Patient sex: M
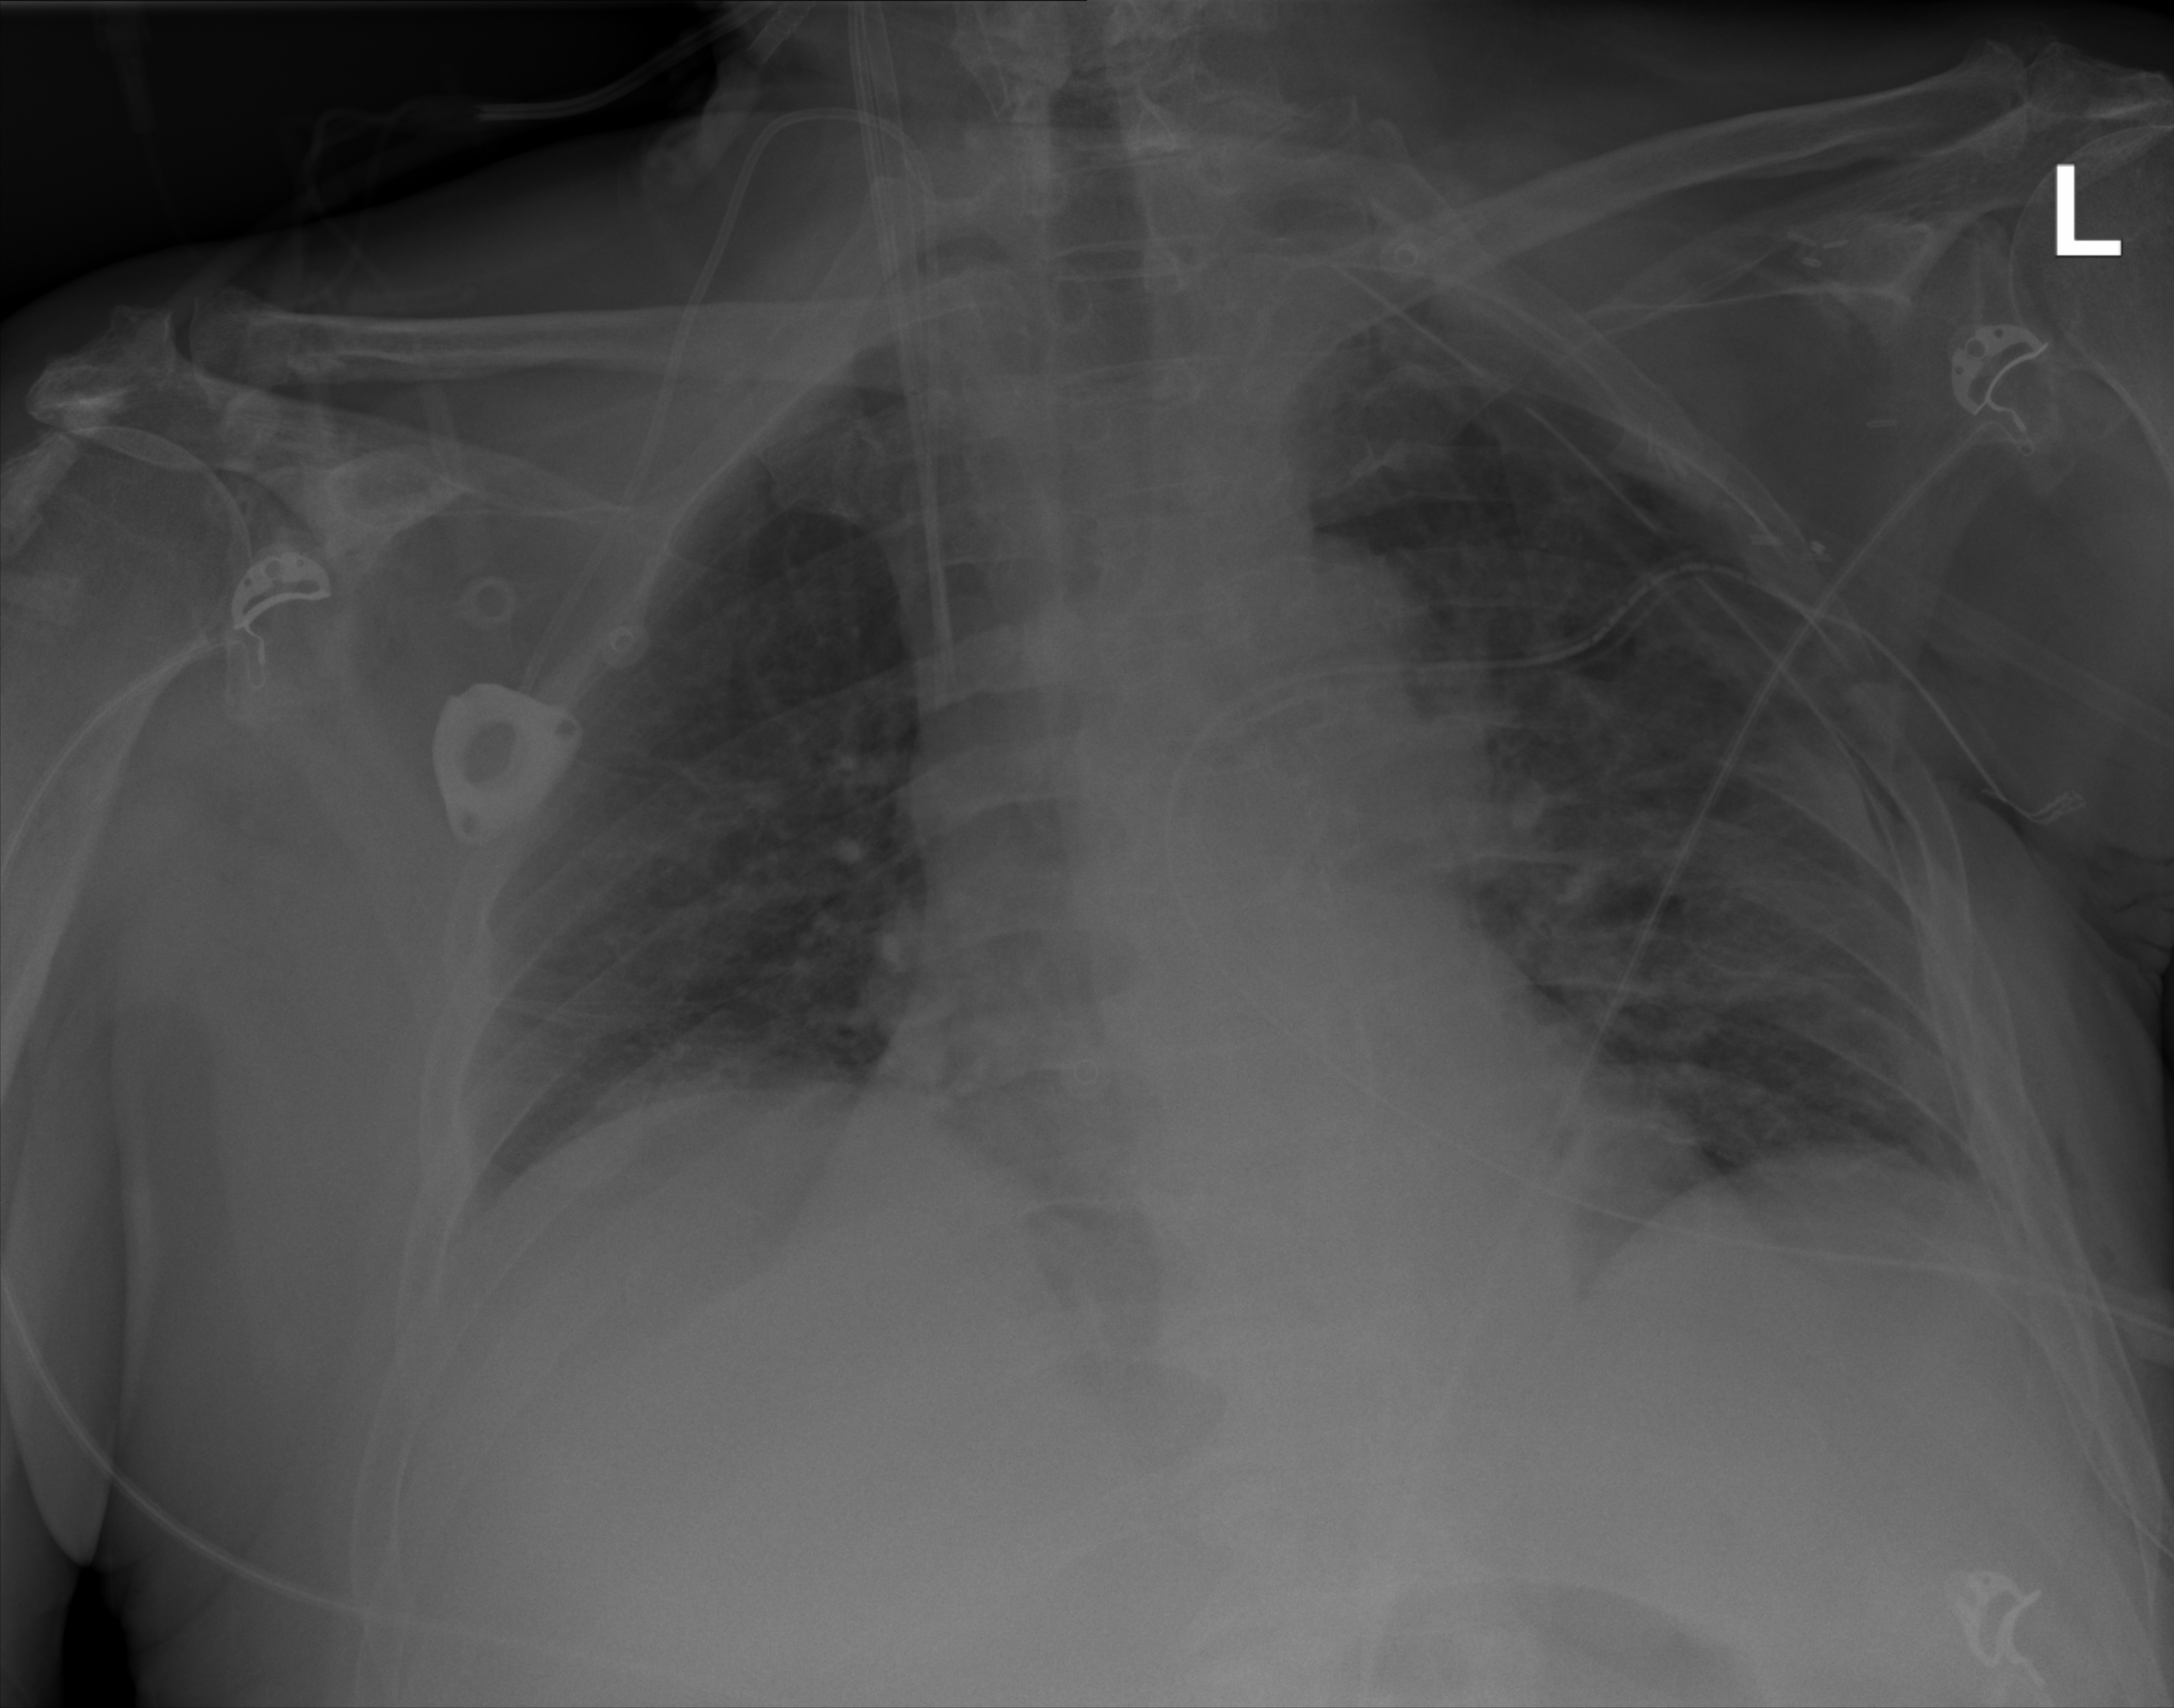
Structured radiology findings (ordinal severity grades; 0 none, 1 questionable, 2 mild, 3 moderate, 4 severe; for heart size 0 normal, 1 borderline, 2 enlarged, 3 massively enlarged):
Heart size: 2
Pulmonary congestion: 1
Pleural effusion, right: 0
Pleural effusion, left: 2
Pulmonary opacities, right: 0
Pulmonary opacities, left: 2
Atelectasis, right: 2
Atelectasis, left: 2